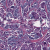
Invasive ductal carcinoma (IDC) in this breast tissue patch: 1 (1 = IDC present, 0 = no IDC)